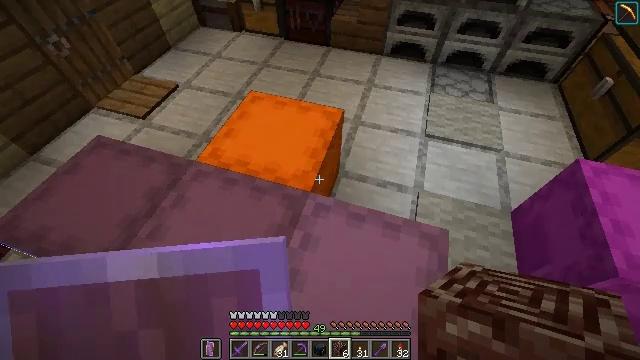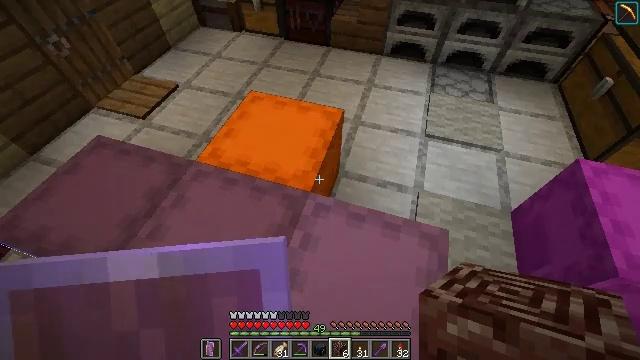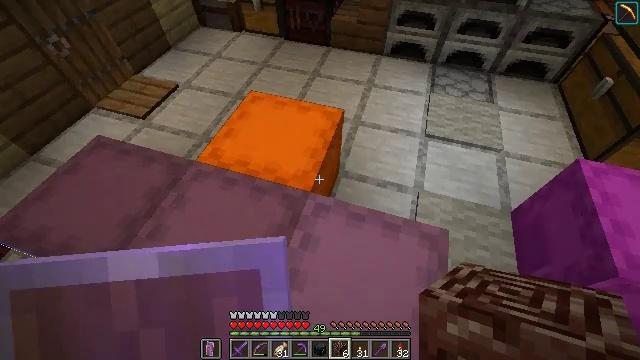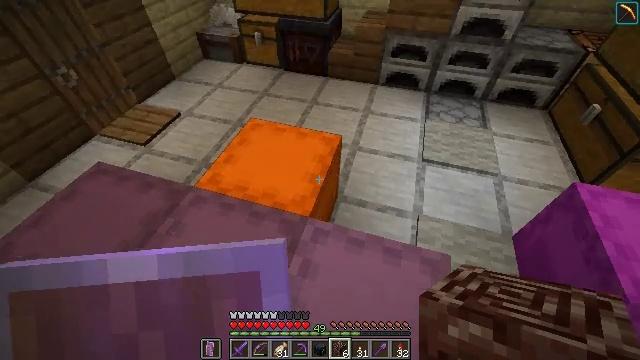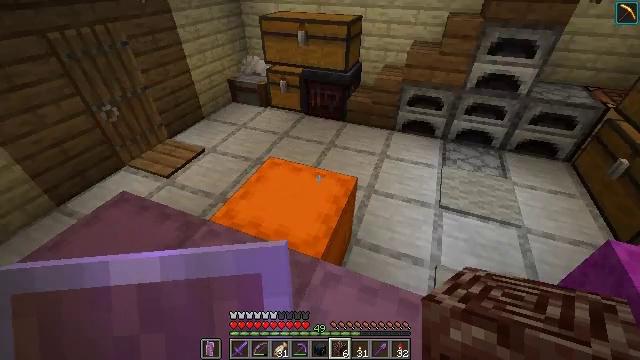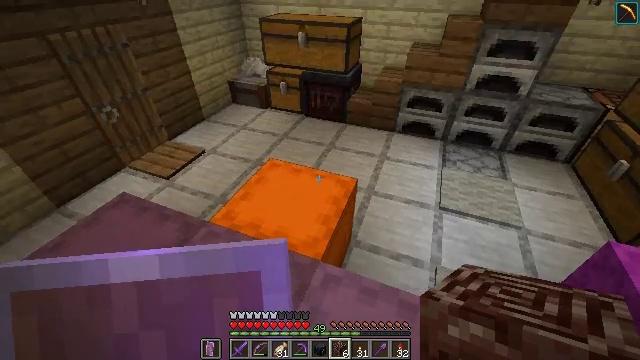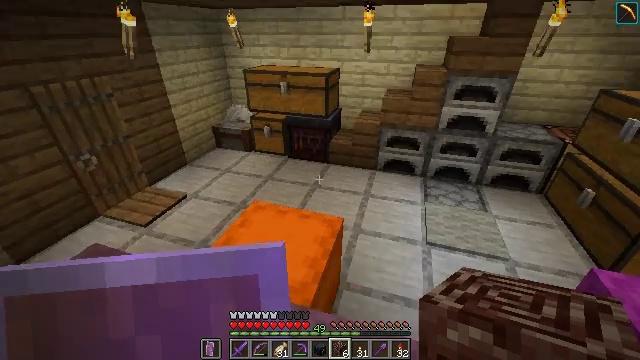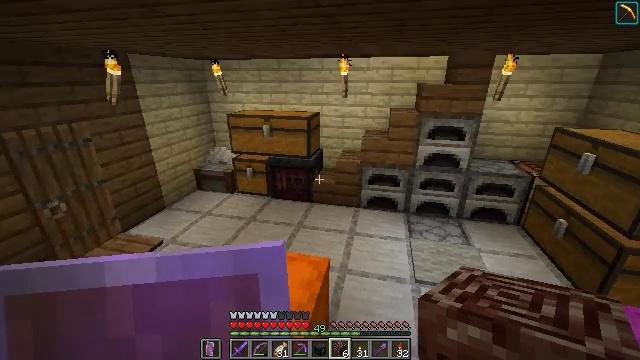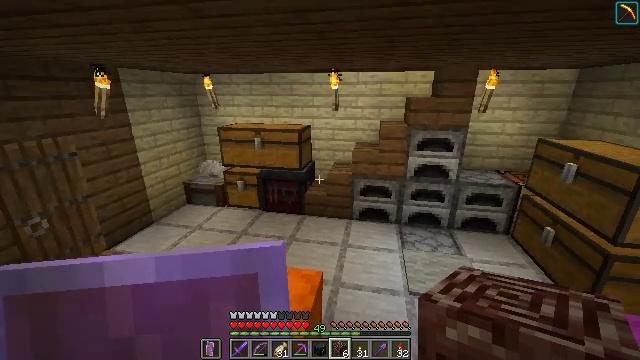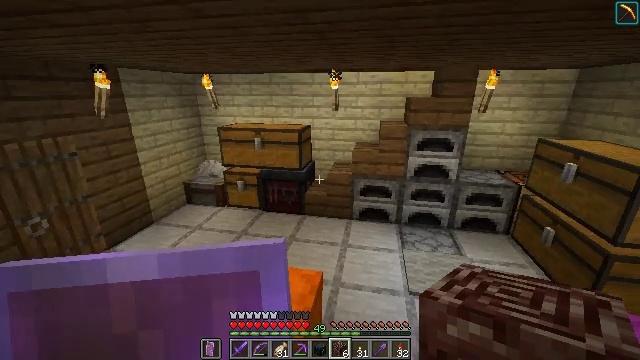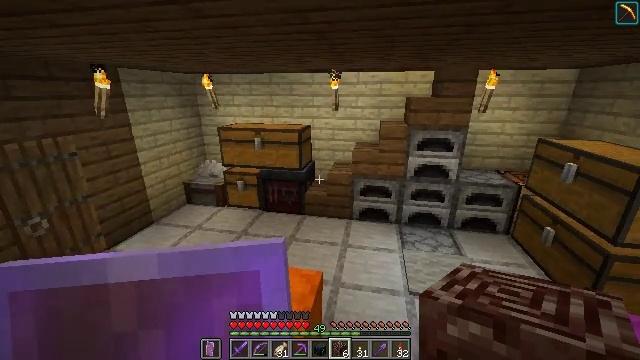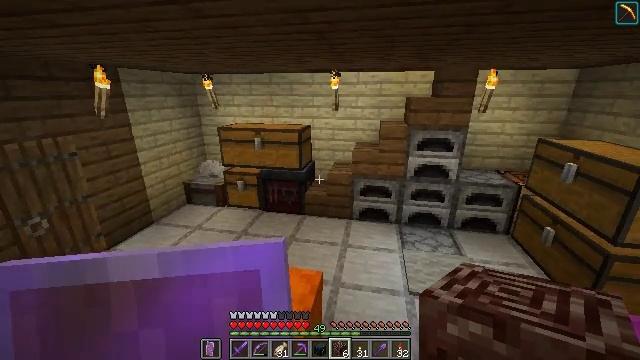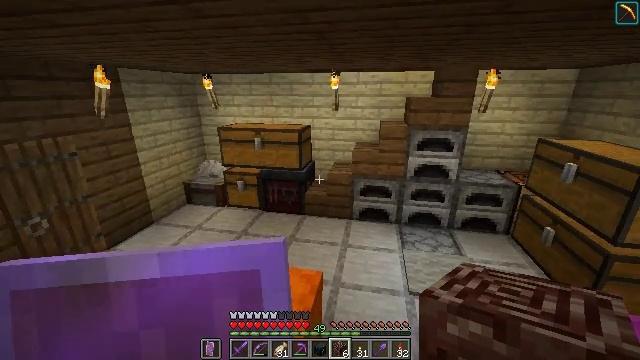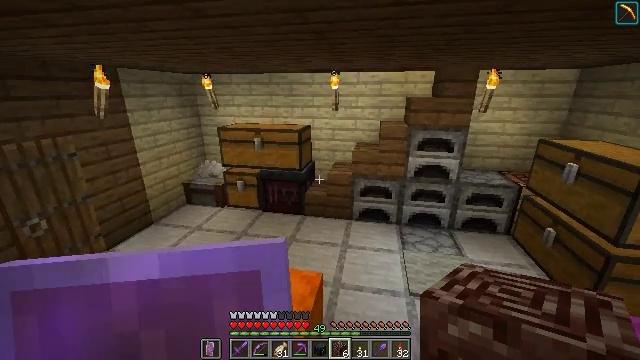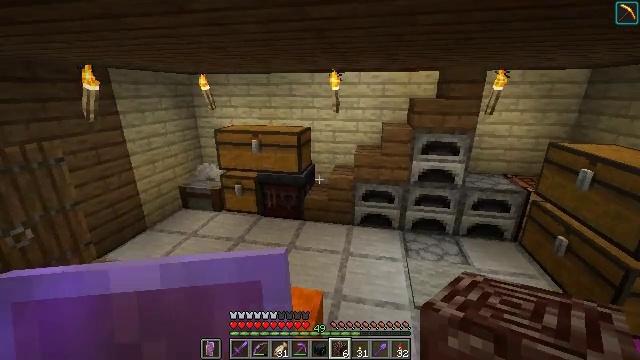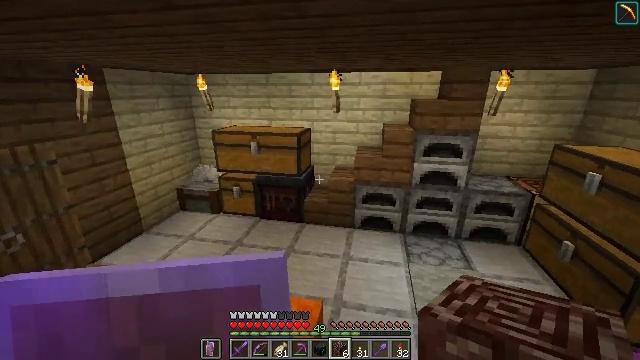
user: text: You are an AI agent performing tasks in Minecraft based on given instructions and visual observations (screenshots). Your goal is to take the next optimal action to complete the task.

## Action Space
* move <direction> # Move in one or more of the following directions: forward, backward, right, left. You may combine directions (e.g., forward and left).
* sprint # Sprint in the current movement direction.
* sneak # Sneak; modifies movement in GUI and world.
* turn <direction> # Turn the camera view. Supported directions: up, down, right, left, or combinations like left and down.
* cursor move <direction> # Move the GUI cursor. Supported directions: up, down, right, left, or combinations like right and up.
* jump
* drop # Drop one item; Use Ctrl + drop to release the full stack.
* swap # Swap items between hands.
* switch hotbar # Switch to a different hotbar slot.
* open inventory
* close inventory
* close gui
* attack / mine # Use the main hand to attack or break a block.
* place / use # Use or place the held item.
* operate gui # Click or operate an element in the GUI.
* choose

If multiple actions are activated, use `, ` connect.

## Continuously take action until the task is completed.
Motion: motion action
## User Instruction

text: craft item air
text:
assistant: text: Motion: no_op
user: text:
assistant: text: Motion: no_op
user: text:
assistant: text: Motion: turn up
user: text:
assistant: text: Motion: turn left and up
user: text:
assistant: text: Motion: no_op
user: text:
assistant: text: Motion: turn right and up
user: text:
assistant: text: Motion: turn right and up
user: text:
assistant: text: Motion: turn right and up
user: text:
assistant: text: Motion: no_op
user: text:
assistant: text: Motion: no_op
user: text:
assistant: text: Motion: no_op
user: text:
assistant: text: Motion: no_op
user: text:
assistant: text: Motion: move forward
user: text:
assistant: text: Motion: move forward
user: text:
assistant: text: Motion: move forward
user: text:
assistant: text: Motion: move forward, turn right and up
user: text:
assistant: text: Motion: move forward, turn right and up
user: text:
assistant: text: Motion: move forward
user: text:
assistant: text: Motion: move forward
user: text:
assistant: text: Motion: move forward
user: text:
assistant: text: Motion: move forward
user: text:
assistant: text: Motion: move forward
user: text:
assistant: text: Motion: move forward
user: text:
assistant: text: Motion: move forward
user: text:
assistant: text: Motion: move forward
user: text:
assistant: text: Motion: move forward
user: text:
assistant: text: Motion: move forward, turn right and up
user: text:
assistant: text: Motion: move forward, turn right and up
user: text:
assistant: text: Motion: move forward, turn right and up
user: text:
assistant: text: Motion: turn up